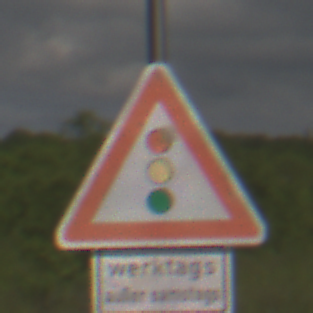
Verkehrszeichen: Lichtzeichenanlage
Zusatzzeichen unten: ZeitangabenMitBeschraenkungAufWochentage7
Umgebung: Outdoor, RoadRail
Tageszeit: Midday
Wetter: PartlyCloudy
Licht: Natural
Jahreszeit: NotSpecified
Kontrast: HighContrast